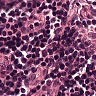
Metastatic tissue present: no